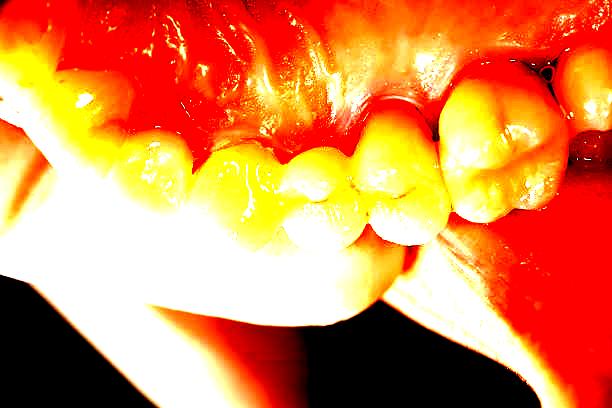
Condition: Gingivitis